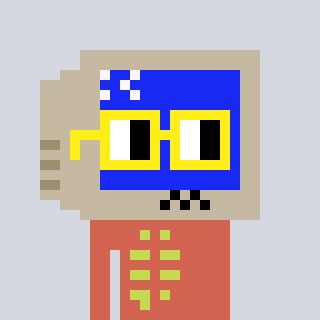
a pixel art character with square yellow glasses, a old monitor-shaped head and a peachy-colored body on a cool background